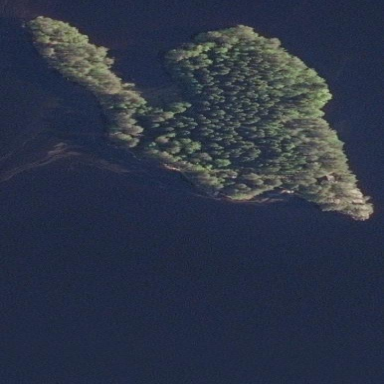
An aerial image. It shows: Islet.